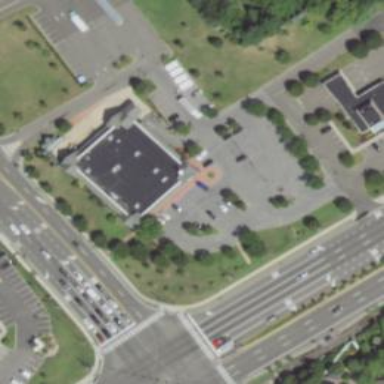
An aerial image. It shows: Retail building.